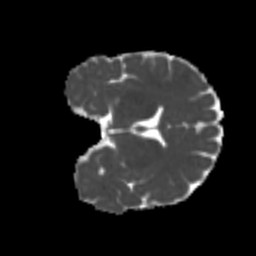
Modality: MD
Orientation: coronal
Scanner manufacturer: siemens
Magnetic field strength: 3 T
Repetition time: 4 s
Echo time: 0.0594 s